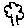
Label: tree